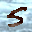
Label: 5